Chest X-ray:
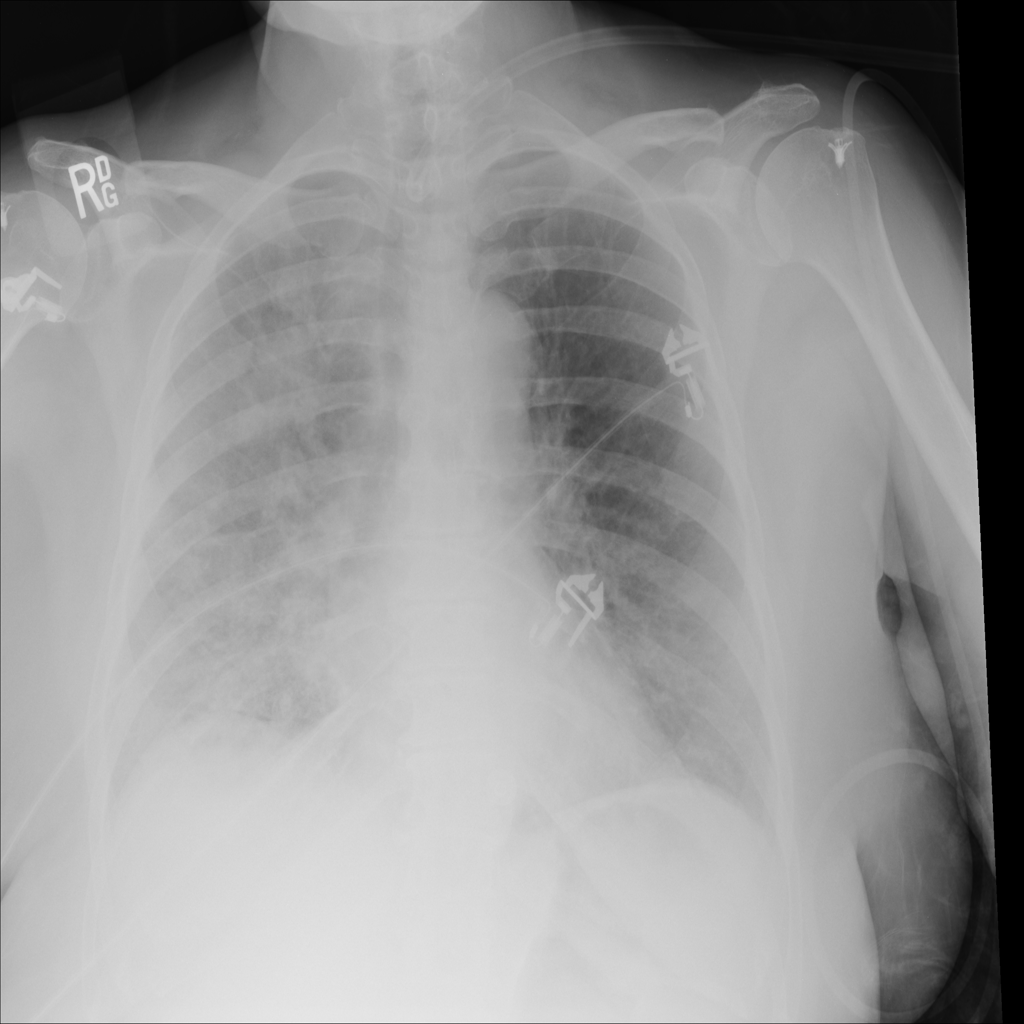
Findings: Effusion, Consolidation
No abnormal finding: no